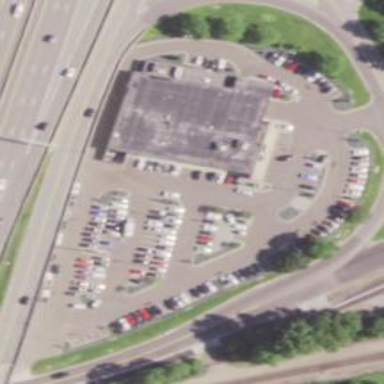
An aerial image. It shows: Commercial area.